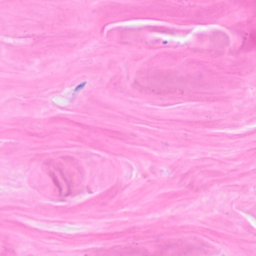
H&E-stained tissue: Breast